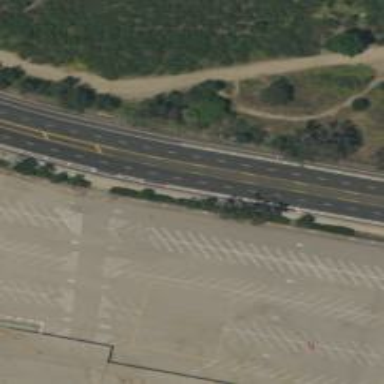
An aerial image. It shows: Secondary road with asphalt surface and cycle track alongside.